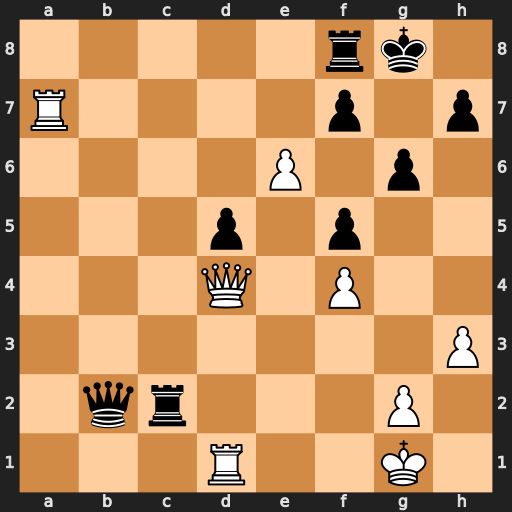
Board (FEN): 5rk1/R4p1p/4P1p1/3p1p2/3Q1P2/7P/1qr3P1/3R2K1
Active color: w
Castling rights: -
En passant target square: -
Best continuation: exf7+ Rxf7 Ra8+ Rf8 Qxd5+ Kg7 Rxf8